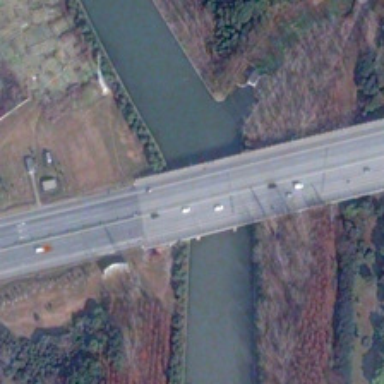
A bridge is on a river with some green trees and red trees in two sides of it .